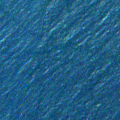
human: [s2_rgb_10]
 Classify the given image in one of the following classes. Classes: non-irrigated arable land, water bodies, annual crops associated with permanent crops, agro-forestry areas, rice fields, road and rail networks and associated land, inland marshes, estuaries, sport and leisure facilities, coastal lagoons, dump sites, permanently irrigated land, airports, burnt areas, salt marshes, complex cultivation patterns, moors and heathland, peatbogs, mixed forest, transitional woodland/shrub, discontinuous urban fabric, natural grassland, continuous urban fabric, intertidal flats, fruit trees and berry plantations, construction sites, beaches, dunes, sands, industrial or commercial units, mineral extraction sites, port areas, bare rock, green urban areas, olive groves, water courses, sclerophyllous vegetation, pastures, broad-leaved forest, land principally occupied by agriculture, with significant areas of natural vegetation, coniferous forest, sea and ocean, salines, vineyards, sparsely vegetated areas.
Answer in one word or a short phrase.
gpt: sea and ocean